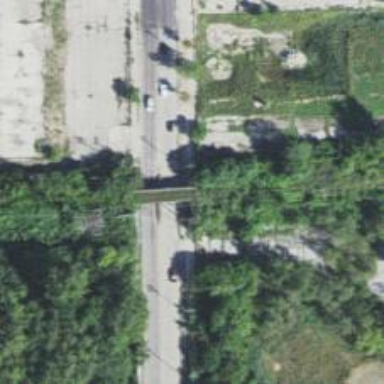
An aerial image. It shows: Abandoned railway yard with bridge.